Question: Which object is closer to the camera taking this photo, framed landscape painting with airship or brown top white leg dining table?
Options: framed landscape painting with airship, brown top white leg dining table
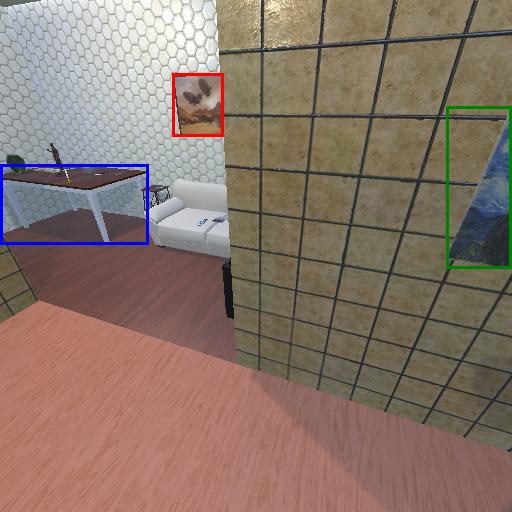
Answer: framed landscape painting with airship